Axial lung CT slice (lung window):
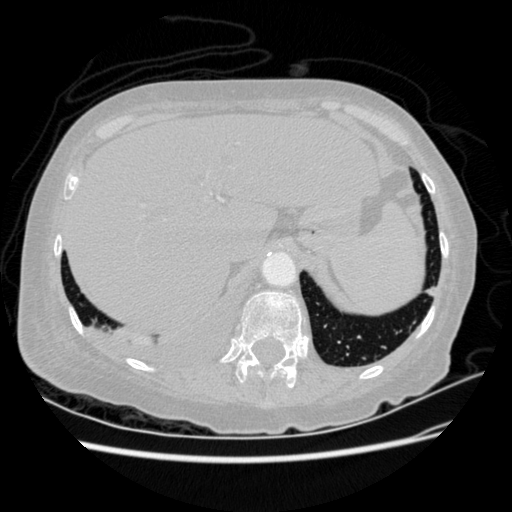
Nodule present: no